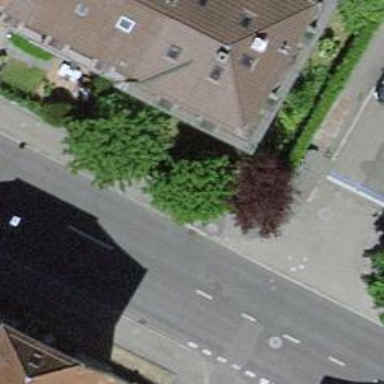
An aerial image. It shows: Kerb barrier.